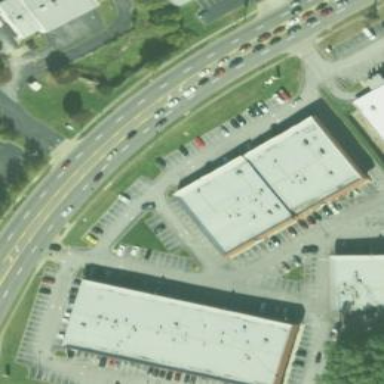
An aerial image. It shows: Retail area.